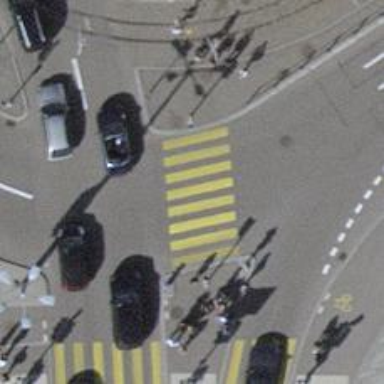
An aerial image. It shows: Crossing with zebra markings controlled by traffic signals.